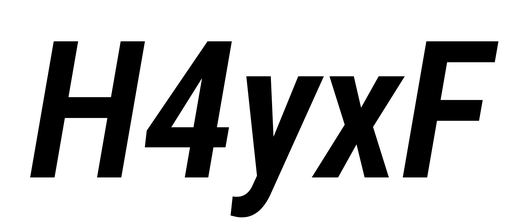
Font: Roboto-Italic_Condensed_SemiBold_Italic